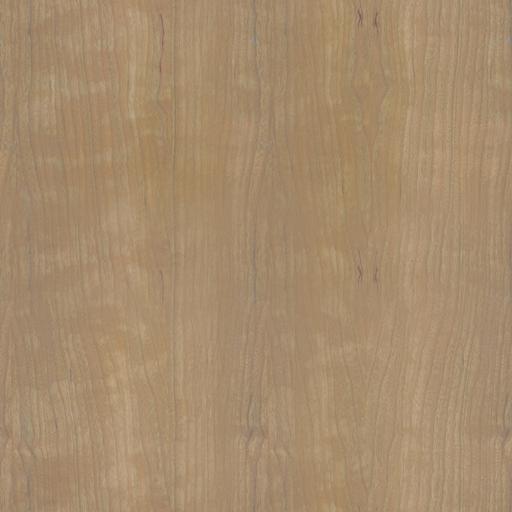
Tags: clean light shiny wood wooden